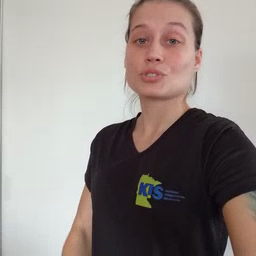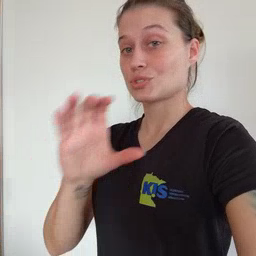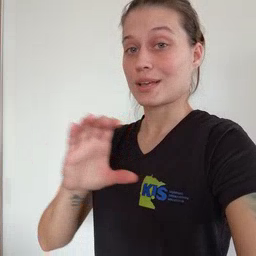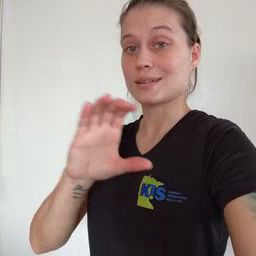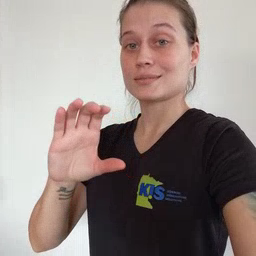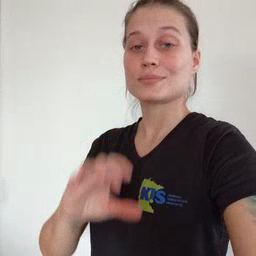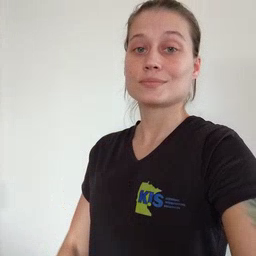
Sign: chocolate